Question: I installed 'xWebAdministration' module. For some reason I am still getting this error message
> The term 'xWebsite' is not recognized as the name of a cmdlet"

image url: <URL>
here's my code.
'''
Configuration MvcWebTest {
Param(
[String[]]$ComputerName = "tvw-irwebsvc",
$AppName = "MvcWebTest",
$User = "PAOMSvc",
$Password = "Welcome1",
$CodePath = "C:\websites\MvcWebTest"
)
Import-DscResource -Module xWebAdministration
Node $ComputerName {
#Install ASP.NET 4.5
WindowsFeature ASP {
Ensure = "Present"
Name = "Web-Asp-Net45"
}
File WebContent {
Ensure ="Present";
SourcePath ="\DVW-MORBAM01\Build\Publish\MvcWebTest\Dev";
DestinationPath=$CodePath;
Type = "Directory";
Recurse = $True
}
# Create a new website
xWebsite Website {
Ensure = "Present";
Name = $AppName;
State = "Started";
PhysicalPath = $CodePath;
DependsOn = "[File]WebContent"
}
}
}
'''
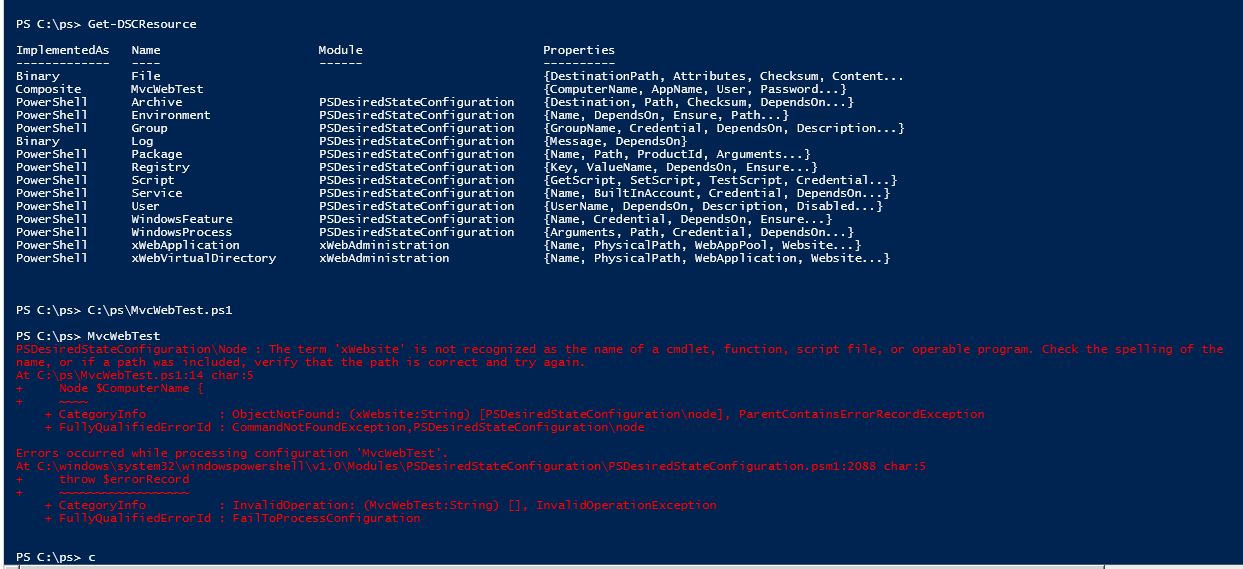
Answer: The screenshot is showing you the problem: The 'xWebsite' resource isn't installed. Only the 'xwebApplication' and 'xWebVirtualDirectory' resources are installed.
I just downloaded the 'xWebAdministration' 1.3.2.3 zip file from <URL>
Oddly enough, the Wave 9 resource kit that supposedly includes all the modules has the same problem!
The easiest way to get past this is to just grab version <URL>, which looks like it has everything.